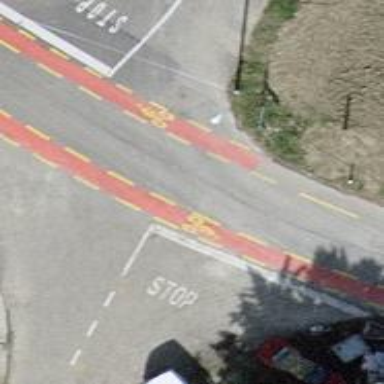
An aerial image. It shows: Tertiary road with asphalt surface and designated lane for cycling on both sides.